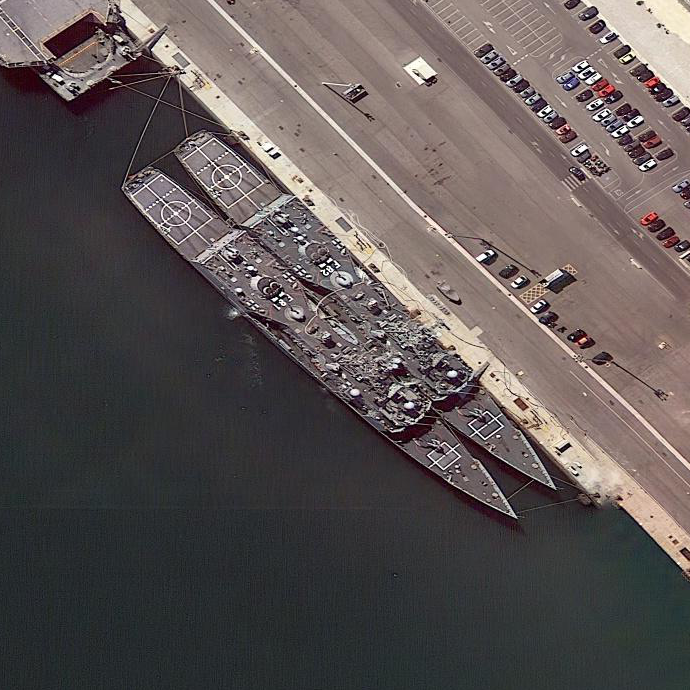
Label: cruiser